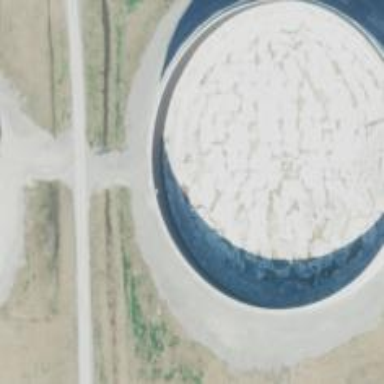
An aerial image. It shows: Storage tank which is man-made.